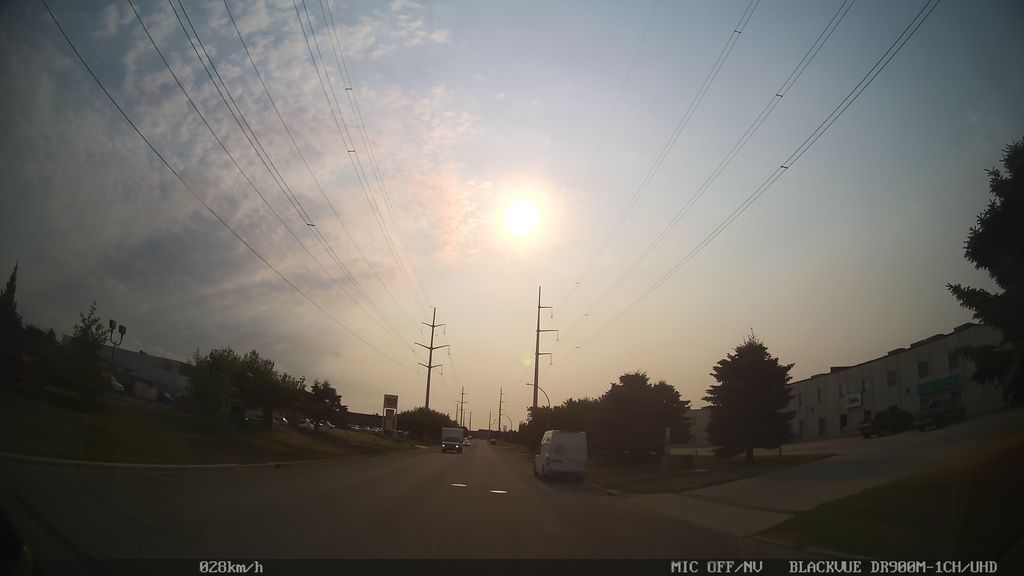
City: edmonton